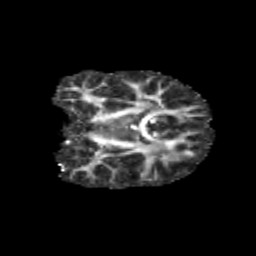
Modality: FA
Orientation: coronal
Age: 9
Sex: female
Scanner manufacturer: siemens
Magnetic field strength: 3 T
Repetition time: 3.8 s
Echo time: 0.07 s